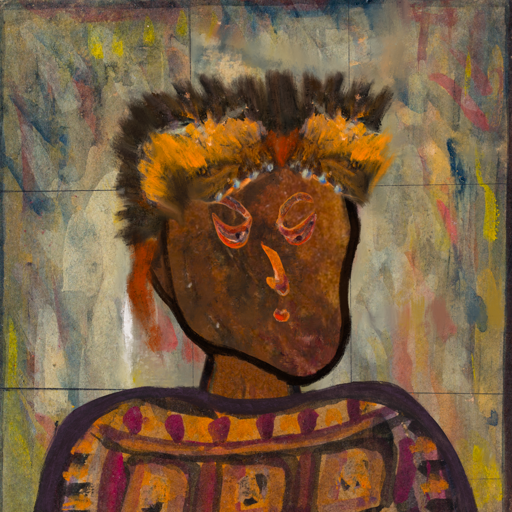
Background: GypsyMother, Head And Neck Side: Mosgoul, Face Side: Hypocrite, Bust: Doll, Hair Side: Blank, Head Accessory: Gypsy_Queen, Second Necklace: Blank, Necklace: Blank, Baby: Blank